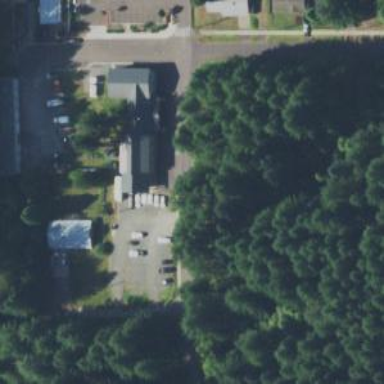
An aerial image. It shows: Ambulance station for emergencies.